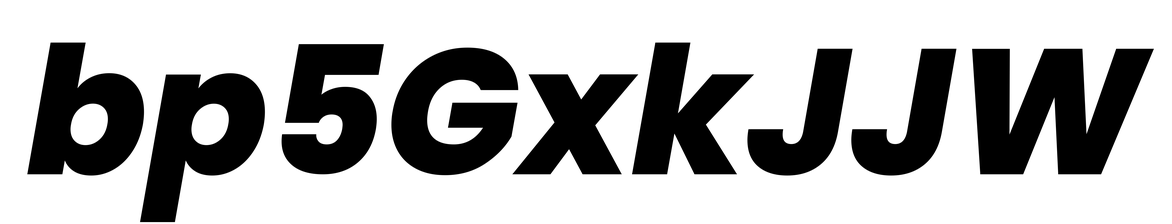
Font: Poppins-ExtraBoldItalic